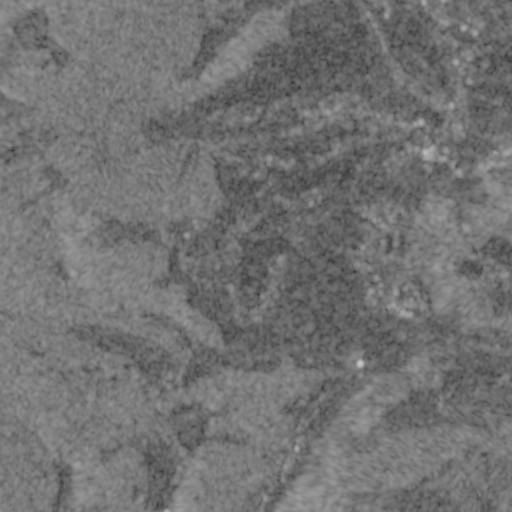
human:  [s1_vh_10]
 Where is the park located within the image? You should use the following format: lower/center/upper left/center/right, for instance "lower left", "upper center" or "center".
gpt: The park is located in the upper right of the image.
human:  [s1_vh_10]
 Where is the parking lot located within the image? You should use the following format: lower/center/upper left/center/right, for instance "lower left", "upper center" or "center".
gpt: The parking lot is located in the upper center of the image.
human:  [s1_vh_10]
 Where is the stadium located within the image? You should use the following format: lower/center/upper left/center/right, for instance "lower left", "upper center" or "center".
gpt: The stadium is located in the center right of the image.
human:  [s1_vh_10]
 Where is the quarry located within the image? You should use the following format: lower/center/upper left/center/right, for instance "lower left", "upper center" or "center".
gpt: There is no quarry in the image.

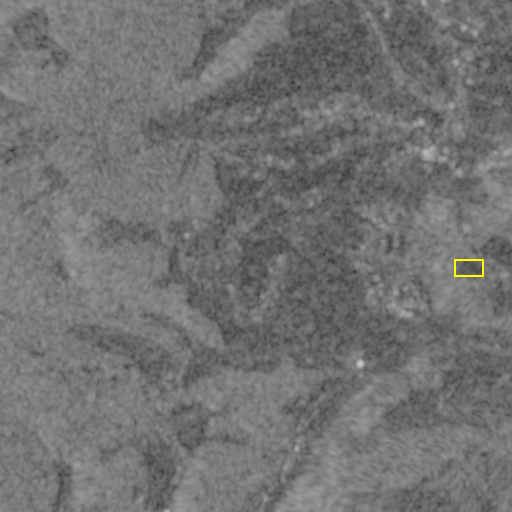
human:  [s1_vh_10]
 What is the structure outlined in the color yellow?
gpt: The structure outlined in yellow is a park.
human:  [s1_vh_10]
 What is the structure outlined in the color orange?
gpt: There is no orange outline.